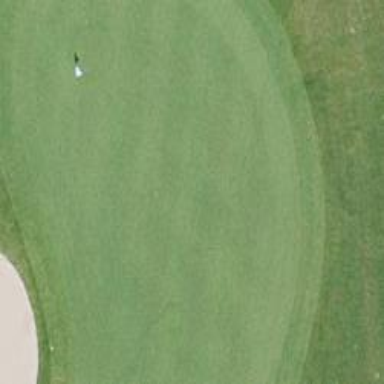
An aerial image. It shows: Golf hole.